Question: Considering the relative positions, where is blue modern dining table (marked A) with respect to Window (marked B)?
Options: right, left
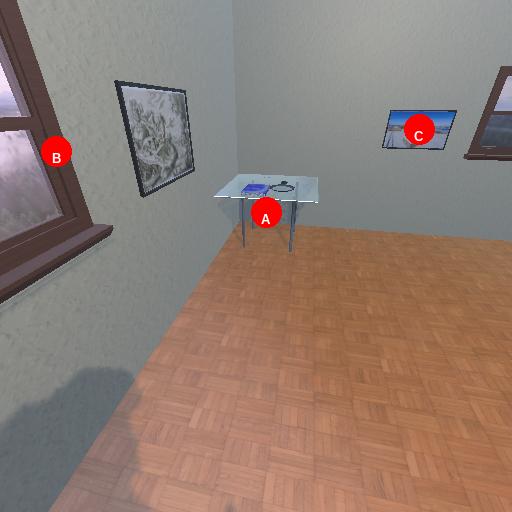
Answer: right